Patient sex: M
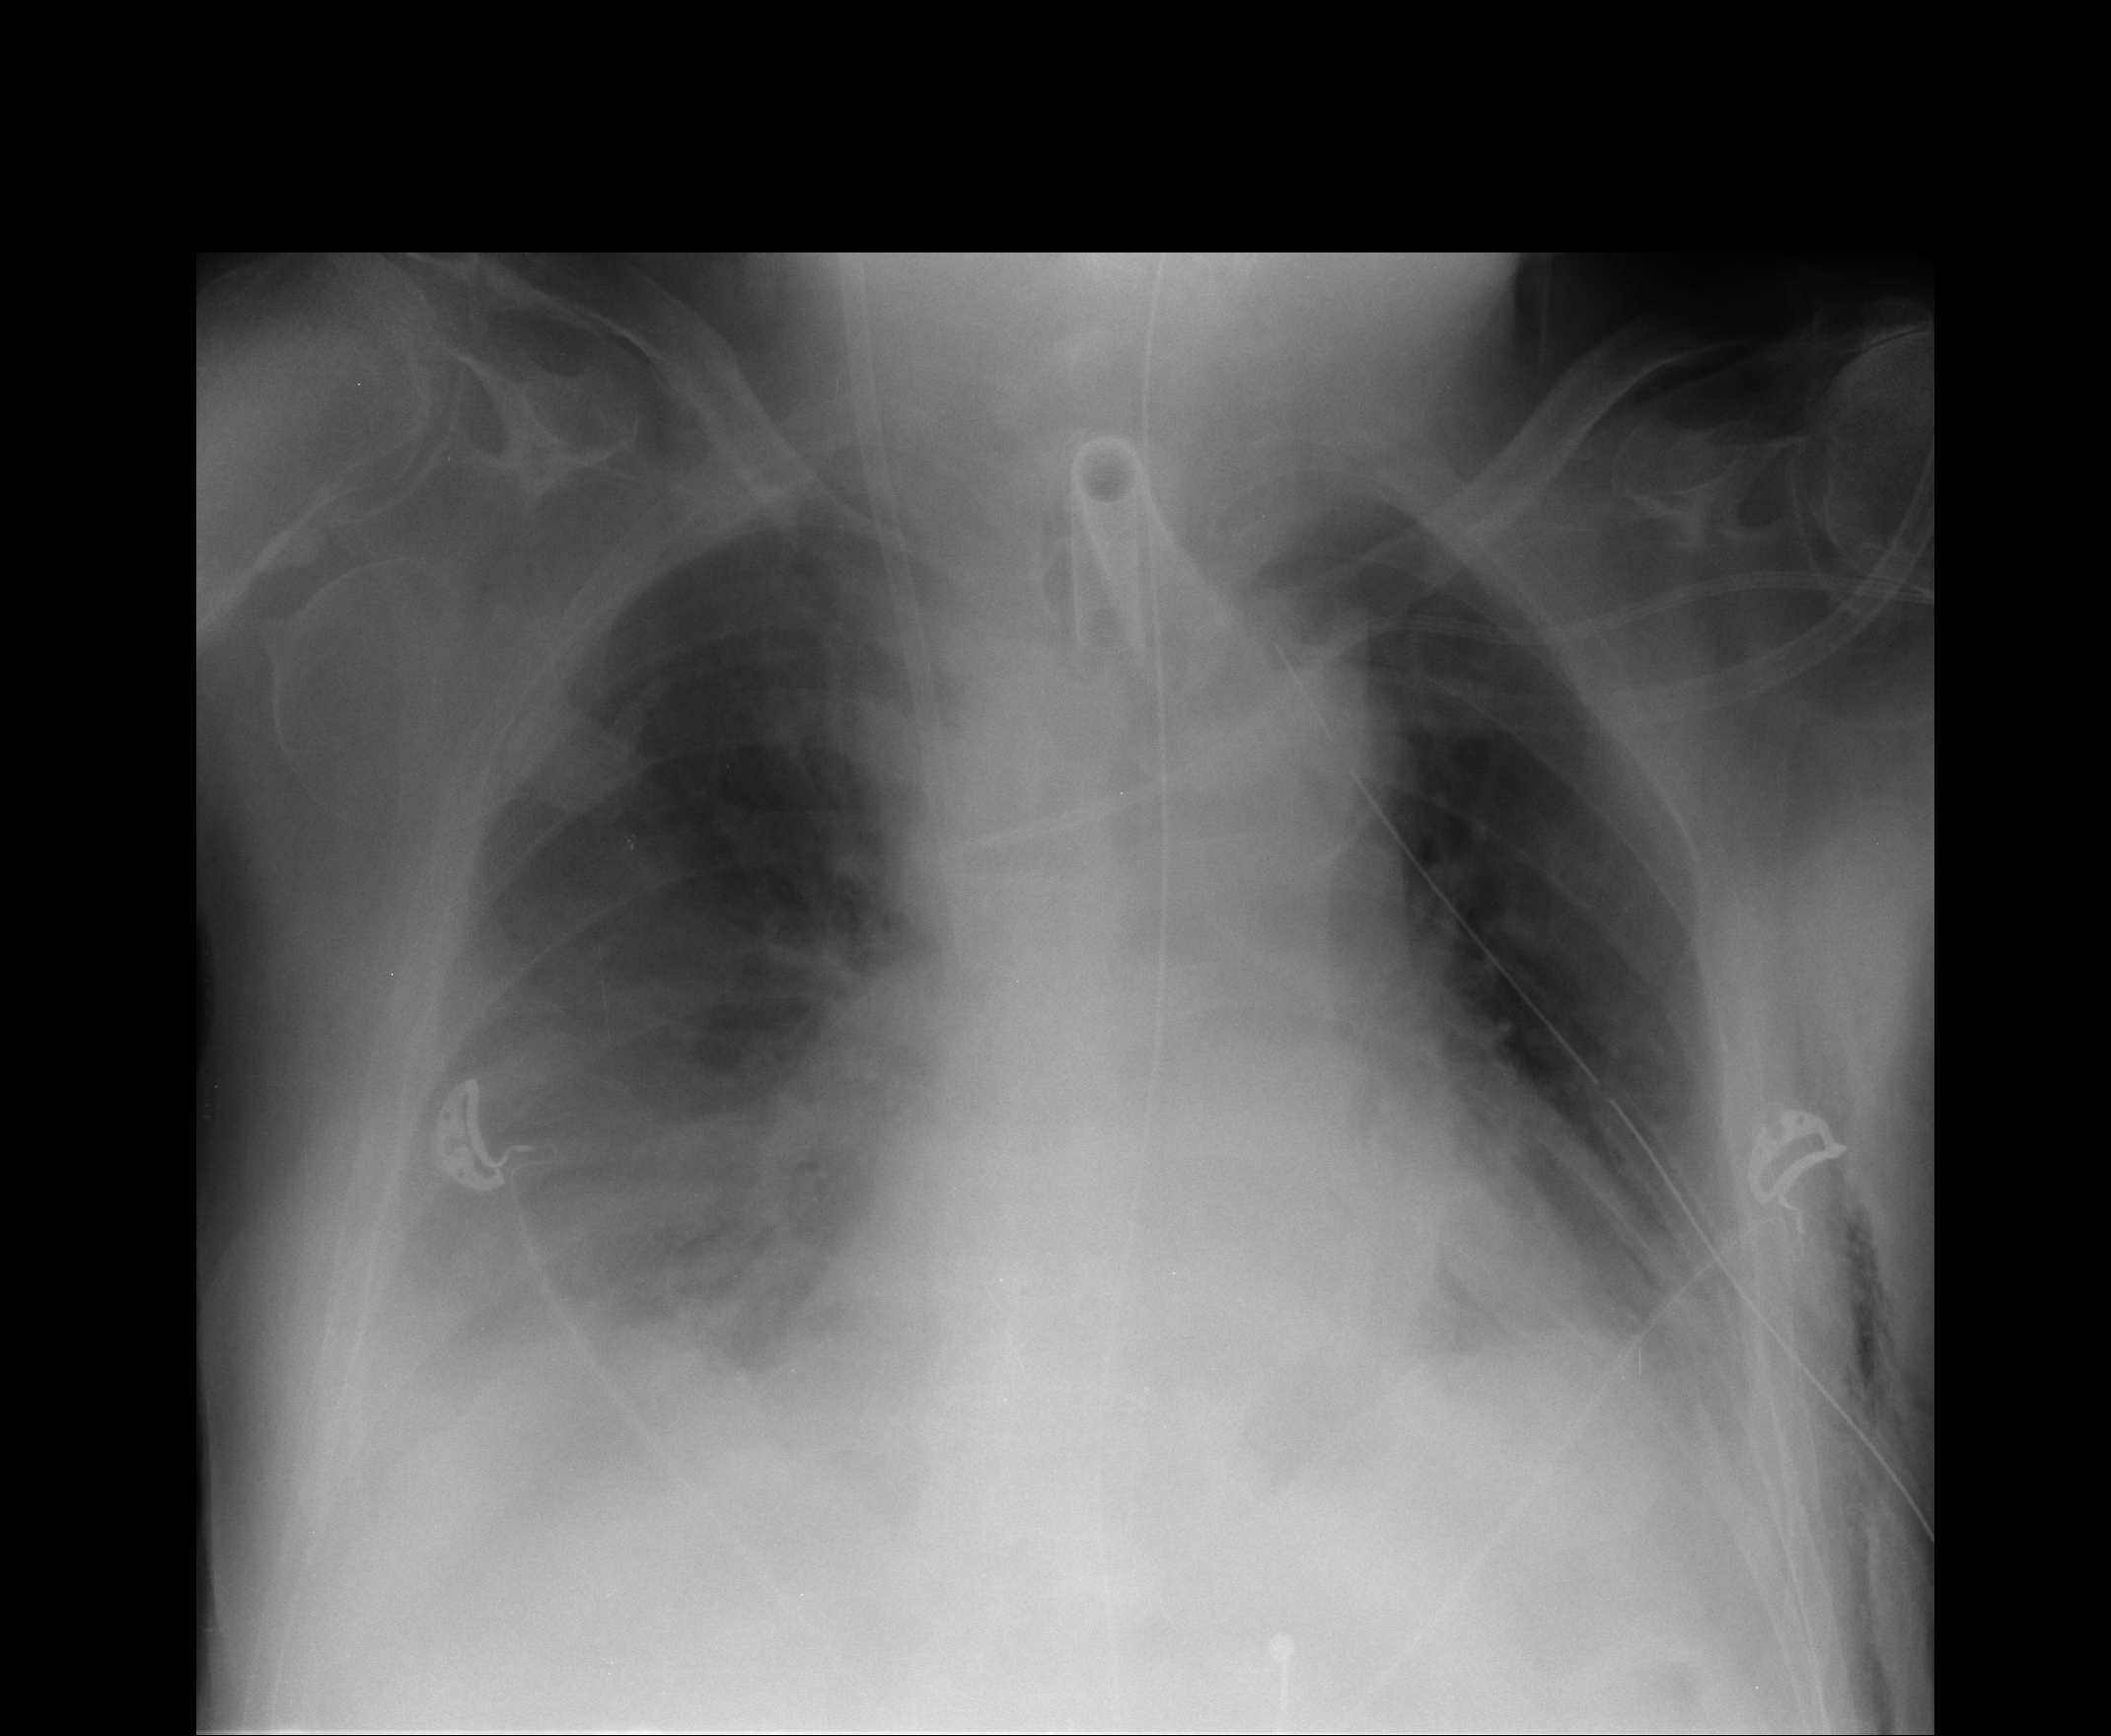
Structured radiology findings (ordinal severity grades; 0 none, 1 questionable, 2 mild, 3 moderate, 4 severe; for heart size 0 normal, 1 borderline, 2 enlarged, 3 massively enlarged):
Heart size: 0
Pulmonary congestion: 0
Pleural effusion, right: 2
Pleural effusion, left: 2
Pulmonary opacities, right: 0
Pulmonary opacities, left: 0
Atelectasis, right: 2
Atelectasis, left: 2